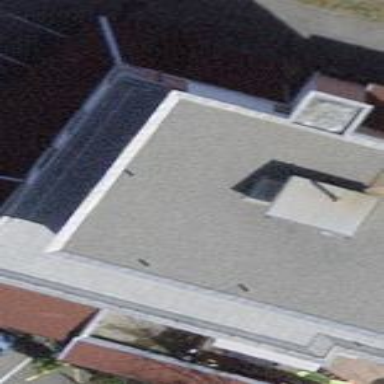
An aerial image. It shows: Building that is motel.